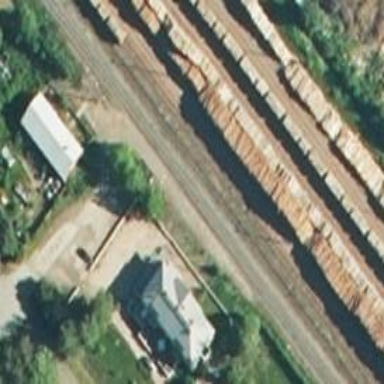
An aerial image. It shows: Continuous rail track.